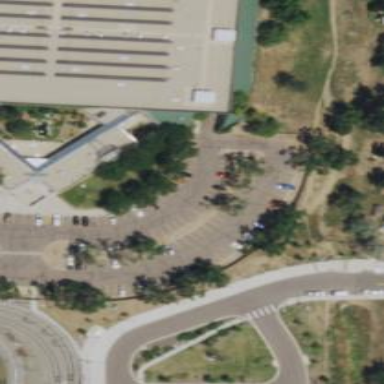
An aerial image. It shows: Parking area.